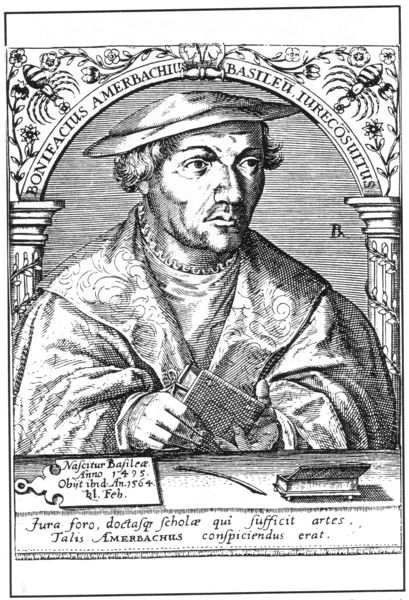
Titel: Bildnis des Bonifacius Amerbach
Künstler: Theodor de Bry
Institution: (Seriendruck)
Schlagwörter: blätter, feder, hand, mann, umhang, blume, blumen, grau, haar, hut, mund, nase, profil, schwarz, stirn, säule, säulen, tisch, weiss, zeichnung, blick, blüten, tiere, ornament, mütze, augen, kragen, rahmen, bildnis, halskrause, hände, portrait, porträt, signatur, gewand, kutte, mantel, kaufmann, pflanze, pflanzen, renaissance, ranken, kopfbedeckung, schrift, bogen, kette, grafik, graphik, linien, schriftzug, rundbogen, tafel, inschrift, dekor, bienen, buch, linie, druck, schraffur, radierung, stich, text, überschrift, adeliger, pittura, insekten, brokat, stift, tinte, ranke, buchdruck, buchseite, brief, gelehrter, insekt, siegel, tintenfass, schatulle, emblem, kupferstich, kästchen, druch, spinnen, schreibfeder, latein, graohik, reformation, spinne, biene, schatuelle, humanismus, gravüre, amerbach, bonifacius, bonifatius, subscriptio, amorbach, bonifazius, 1495, rondbogen